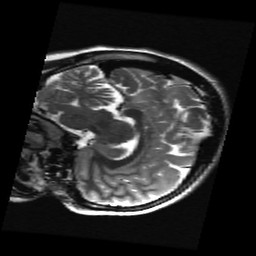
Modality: T2w
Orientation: sagittal
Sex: female
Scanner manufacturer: ge
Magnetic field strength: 3 T
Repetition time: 5 s
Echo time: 0.1019 s